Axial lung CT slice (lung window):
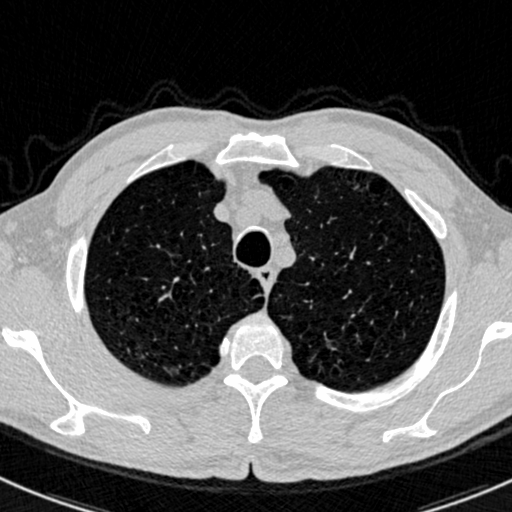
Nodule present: no